Interaction volume radius: 10 \u00c5
Interaction volume height: 20 \u00c5
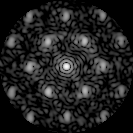
Disorder parameter: 0.4122